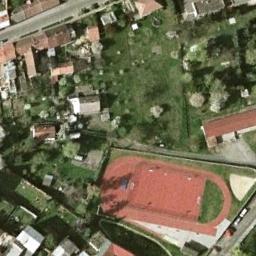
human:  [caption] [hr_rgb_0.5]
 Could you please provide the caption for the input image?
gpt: There are green fields and red tracks .

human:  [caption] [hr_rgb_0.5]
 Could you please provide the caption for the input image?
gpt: Many buildings are near the ground track field .

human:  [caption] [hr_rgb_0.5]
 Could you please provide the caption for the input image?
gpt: The ground track field is surrounded by some buildings and a lawn is next to the ground track field .

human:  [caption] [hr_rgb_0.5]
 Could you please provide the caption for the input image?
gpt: A track and field is built in the middle of a residential area, Surrounded by a lot of vegetation .

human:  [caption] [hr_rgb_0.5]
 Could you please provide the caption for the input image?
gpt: There are green lawns and some brown buildings beside the ground track field .